Aerial crown-view tile of a tropical tree (Barro Colorado Island, Panama), acquired 20250414:
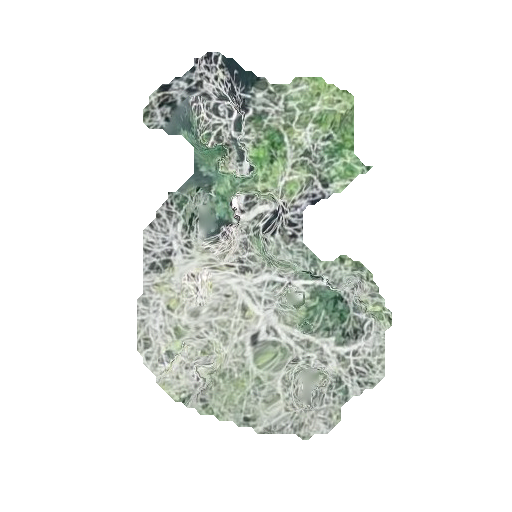
Species: Tabebuia rosea
GBIF accepted scientific name: Tabebuia rosea
Crown area: 101.404 m²